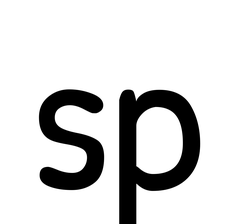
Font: PatrickHand-Regular